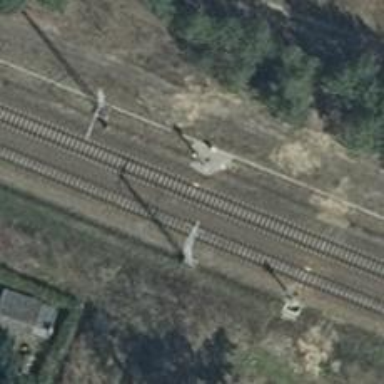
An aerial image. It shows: Light signal at railway crossing.